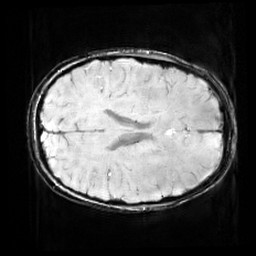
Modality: SWI
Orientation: axial
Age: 10
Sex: male
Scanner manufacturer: siemens
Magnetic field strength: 3 T
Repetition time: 0.027 s
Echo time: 0.02 s